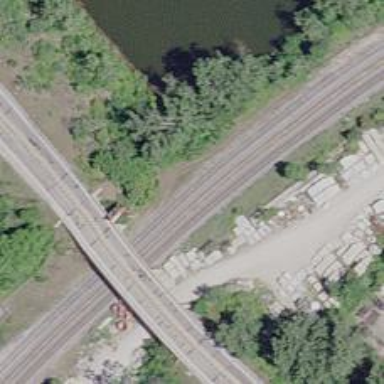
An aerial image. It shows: Railway siding for service.